Question: I have developed a couple of extensions for Firefox, and am annoyed that it is so hard to get the extension signed. When an extension isn't signed, it says "Author not verified" when it is installed, and to me that just looks wrong.
I have a simple build script that builds my .xpi file from sources, and I have a licenced copy of PKZip (which according to a number of tutorials is required to build a signed xpi file that Firefox requires), but I haven't found a way to get a free/cheap certificate that actually works or a set of instructions that do the trick.
Since my extensions are free, I don't want to spend $400 on a commercial certificate, but I don't mind spending $50 or so to get it done. I have both Linux and Windows machines, although my build script currently uses Windows and that would be most convenient to use.
How have you solved this? What do I need to do to automatically and securely sign my extensions when they are built?
Edit: I appreciate the Google hits, but the steps they provide aren't complete enough on how to actually get a certificate that works. The feeling I get reminds me of this classic:

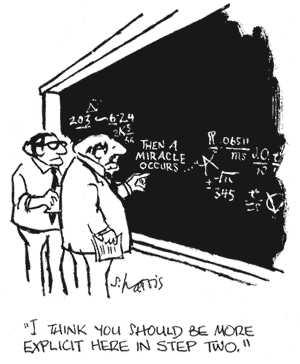
Answer: I've used the comodo certificate to sign XPIs. It was the cheapest option at the time.
<URL>
I've removed the tool as it no longer works with FF4 or higher. Source is available on <URL> if anyone feels like fixing.